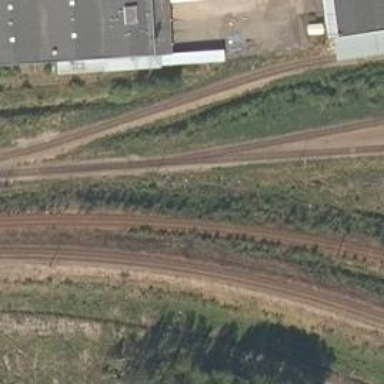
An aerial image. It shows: Rail siding with electrified contact lines for trains.